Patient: sex M, age 67
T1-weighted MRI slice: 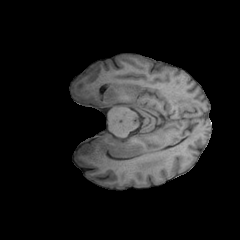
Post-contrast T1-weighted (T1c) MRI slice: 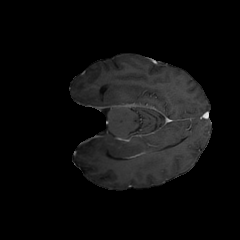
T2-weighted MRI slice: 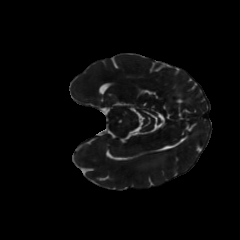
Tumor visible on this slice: no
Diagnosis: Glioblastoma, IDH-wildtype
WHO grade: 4